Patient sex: M
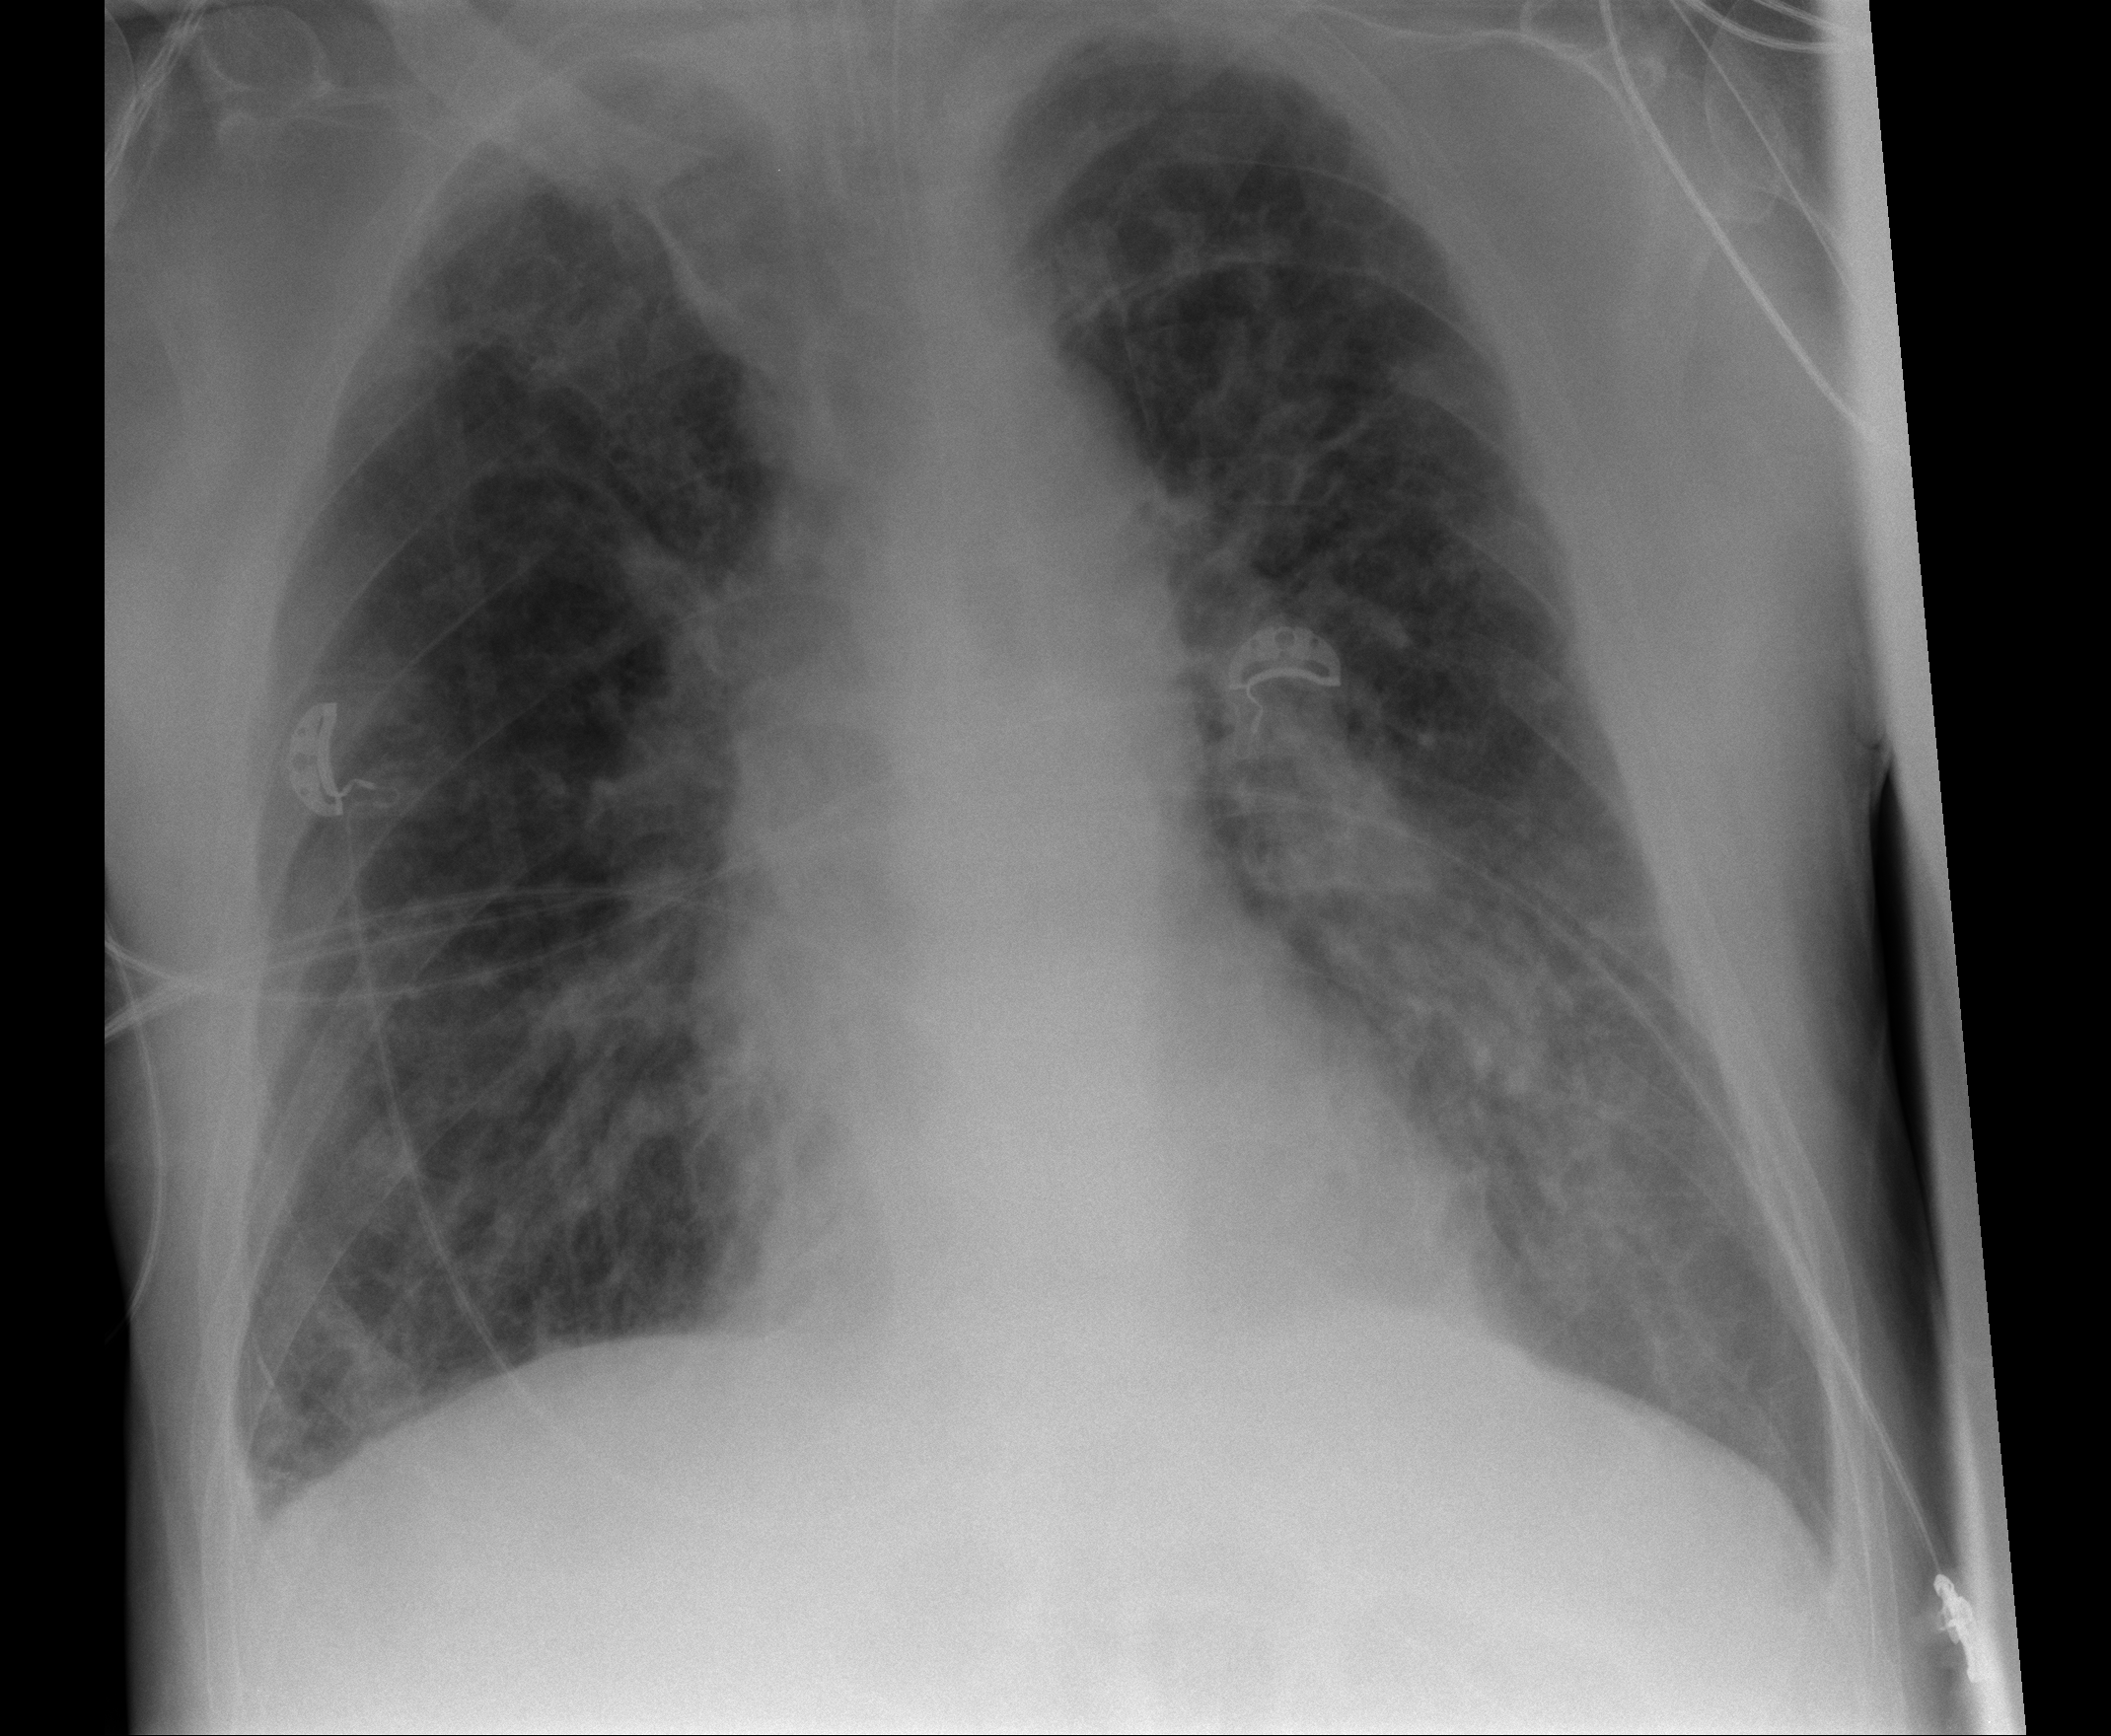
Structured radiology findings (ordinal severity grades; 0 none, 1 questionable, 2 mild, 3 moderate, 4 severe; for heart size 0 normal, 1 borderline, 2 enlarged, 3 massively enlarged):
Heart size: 0
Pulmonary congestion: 2
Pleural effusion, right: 1
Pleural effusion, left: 1
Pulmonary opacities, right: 1
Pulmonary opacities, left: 2
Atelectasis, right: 0
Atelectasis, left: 2